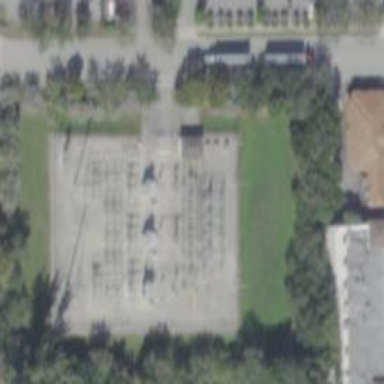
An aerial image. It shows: Outdoor distribution power substation.